Question: I am trying to debug a Windows Visual Studio sample project from Microsoft Virtual Academy and am unable to get it to work with my phone. I am able to debug it for Windows (universal app) but for my phone I am not able to run the emulator or run the app on my phone. I want to get it to work on my phone since that is the option that is supposed to work by default.
I tried to register my device but wasn't able to get very far:

I have gone through this (Phone 8)<URL> and it still isn't working. Any other tips?
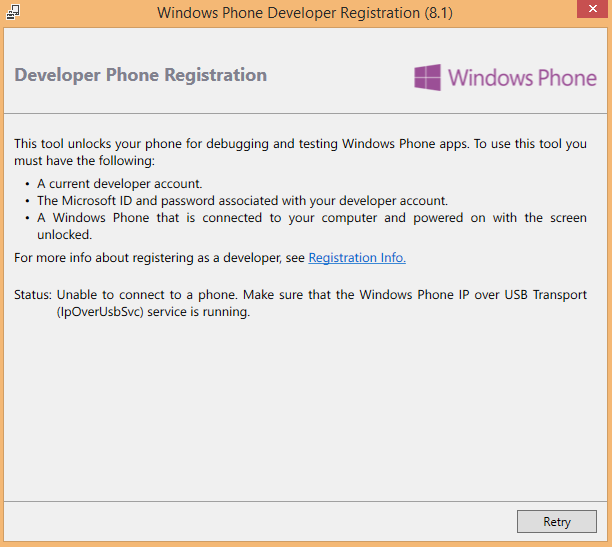
Answer: Found the solution in the <URL>. Overall I was able to register my phone after I:
1. Detached my phone.
2. Uninstalled the four devices (all labeled as my phone) under "Universal Serial Bus Devices" from the Device Manager.
3. Removed the key "HKEY_LOCAL_MACHINE\SYSTEM\CurrentControlSet\Control\usbflags\<PHONE>" manually (number matched as I have a Nokia 920)
4. Reattached the phone
The longer version is copied from the MSDN and pasted below in case anyone else has this issue.
'''
1. Open a command prompt and browse to this folder:
C:\Program Files (x86)\Common Files\Microsoft Shared\Phone Tools\CoreCon\11.0\Bin
Then run IpOverUsbEnum.exe (with the device unlocked!)
2.Expected results:
C:\Program Files (x86)\Common Files\Microsoft Shared\Phone Tools\CoreCon\11.0\Bi
n>ipoverusbenum
Partner:
Container Id: 6C5585FD-8C32-587B-BBDE-3DB382497937
Instance: USB\VID_0421&PID_0661&MI_01\6&2C0EBAFF&0&0001
Name: RM-820|Nokia Lumia 920
Guid: <PHONE>-6AE5-9FD1-0000-<PHONE>
Partner Services listening at ports:
Debugger 8888 -> 127.0.0.1:8888
DeviceReg 27177 -> 127.0.0.1:27077
Msvsmon 8016 -> 127.0.0.1:8016
RPCSurrogate00 6610 -> 127.0.0.1:6510
RPCSurrogate01 6611 -> 127.0.0.1:6511
RPCSurrogate02 6612 -> 127.0.0.1:6512
RPCSurrogate03 6613 -> 127.0.0.1:6513
RPCSurrogate04 6614 -> 127.0.0.1:6514
RPCSurrogate05 6615 -> 127.0.0.1:6515
RPCSurrogate06 6616 -> 127.0.0.1:6516
RPCSurrogate07 6617 -> 127.0.0.1:6517
RPCSurrogate08 6618 -> 127.0.0.1:6518
RPCSurrogate09 6619 -> 127.0.0.1:6519
RPCSurrogate10 6620 -> 127.0.0.1:6520
WPConManClient2Proxy 6891 -> 127.0.0.1:6791
WPPingSirep 29819 -> 127.0.0.1:29819
WPSirep 29917 -> 127.0.0.1:29817
If the output is as expected, most likely it's not an IP Over USB issue.
3. If it reports RPC Server Unavailable, most likely the service is indeed not running on the PC.
4. If it reports no connected partners found:
- check the phone is unlocked
- check it is available in explorer to drag and drop files
- verify whether the USB device (i.e. the Phone) has been correctly detected and installed. This step is not trivial as it requires looking up the USB device (i.e. the phone) in the registry.
The following example is based on inspection in the registry (regedit) of an installed Nokia 920 device. If looking for a different device, the difference will be in the VID (Vendor ID, represented as VID_vvvv) and PID (Product ID, represented as PID_pppp).
1) Inspect the DeviceInterfaceGUID value in the registry key indicated below. If the device failed to install, that value may be missing. Please note this is the interface 1 (MI_01), interface 2 is used by Nokia for something different.
[HKEY_LOCAL_MACHINE\SYSTEM\CurrentControlSet\Enum\USB\VID_0421&PID_0661&MI_01\7&338e4600&1&0001\Device Parameters]
"ExtPropDescSemaphore"=dword:<PHONE>
"DeviceInterfaceGUID"="{26fedc4e-6ac3-4241-9e4d-e3d4b2c5c534}"
2) Inspect the usbflags\<PHONE> key below. The osvc value is the relevant thing to look for, it won't start with 01 if the device wasn't recognized correctly:
[HKEY_LOCAL_MACHINE\SYSTEM\CurrentControlSet\Control\usbflags\<PHONE>]
"osvc"=hex:01,42
"SkipContainerIdQuery"=hex:01,00,00,00
The long number, in this case <PHONE> was derived from the Vendor ID (0421), the Product ID (0661) and the revision number (0100) of the device.
More USBFLAGS info:
http://msdn.microsoft.com/en-us/library/windows/hardware/jj649944(v=vs.85).aspx
The correct workaround, if these values are not correct, is to (1) uninstall the devices under "Universal Serial Bus Devices" from Device Manager, (2) remove the key "HKEY_LOCAL_MACHINE\SYSTEM\CurrentControlSet\Control\usbflags\<PHONE>" manually (use that number only if it is the Nokia 920), and then attach the phone again.
Mark Chamberlain Sr. Escalation Engineer | Microsoft Developer Support | Windows Phone 7
'''